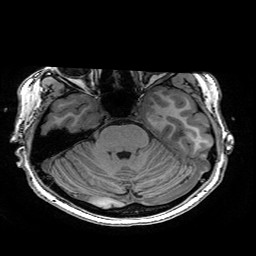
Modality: T1w
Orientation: coronal
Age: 28
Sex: female
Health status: healthy